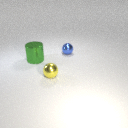
large green metal cylinder behind small yellow metal sphere